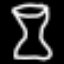
Label: hourglass